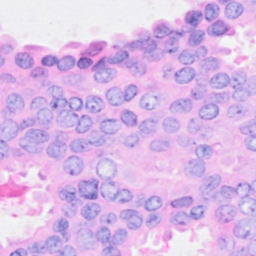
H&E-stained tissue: Breast